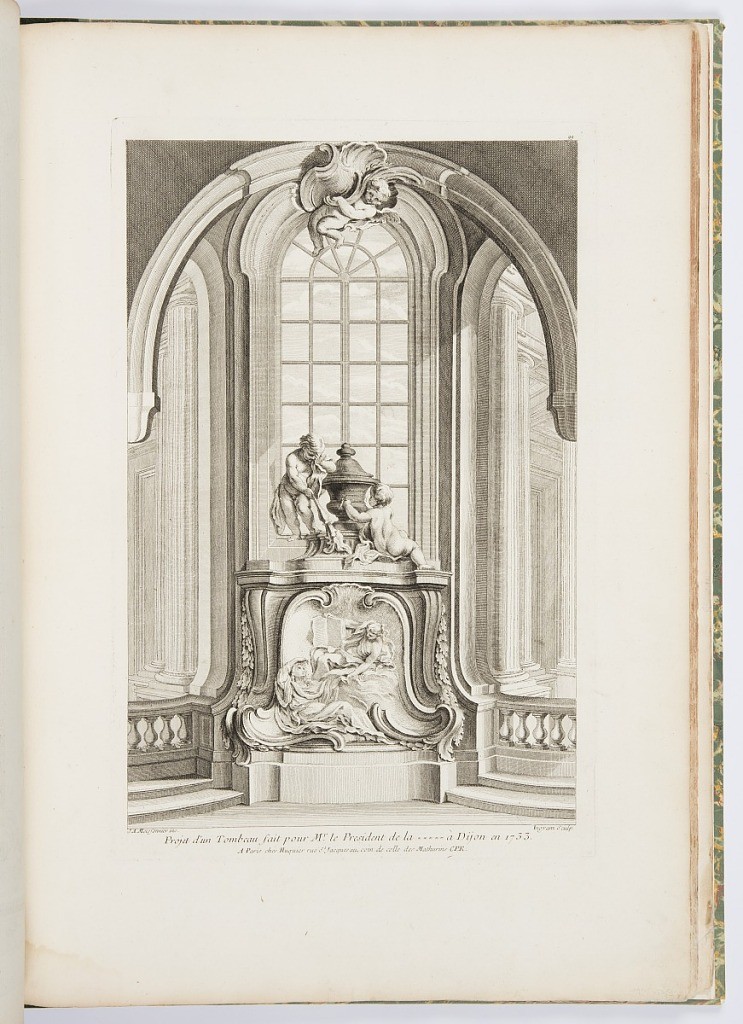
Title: Projet d'un Tombeau fait pour Mr. le President de la * * * * * à Dijon en 1733 (Design for a Tomb for President * * * * * in Dijon in 1733), plate 99, in Oeuvres de Juste-Aurèle Meissonnier (Works by Juste-Aurèle Meissonnier)
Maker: Juste-Aurèle Meissonnier, French, b. Italy, 1695–1750
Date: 1748
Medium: Engraving on white laid paper
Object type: Print
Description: tomb with two central figures, one reclined on rocaille formation, with right hand on head, left hand holding had of second figure who leans over and holds a book upright in his right hand. tombe topped with two putti and urn; standing putto holds head in hand, while seated putto engraves urn. Architectural indoor background with window behind tomb and columns on either side.